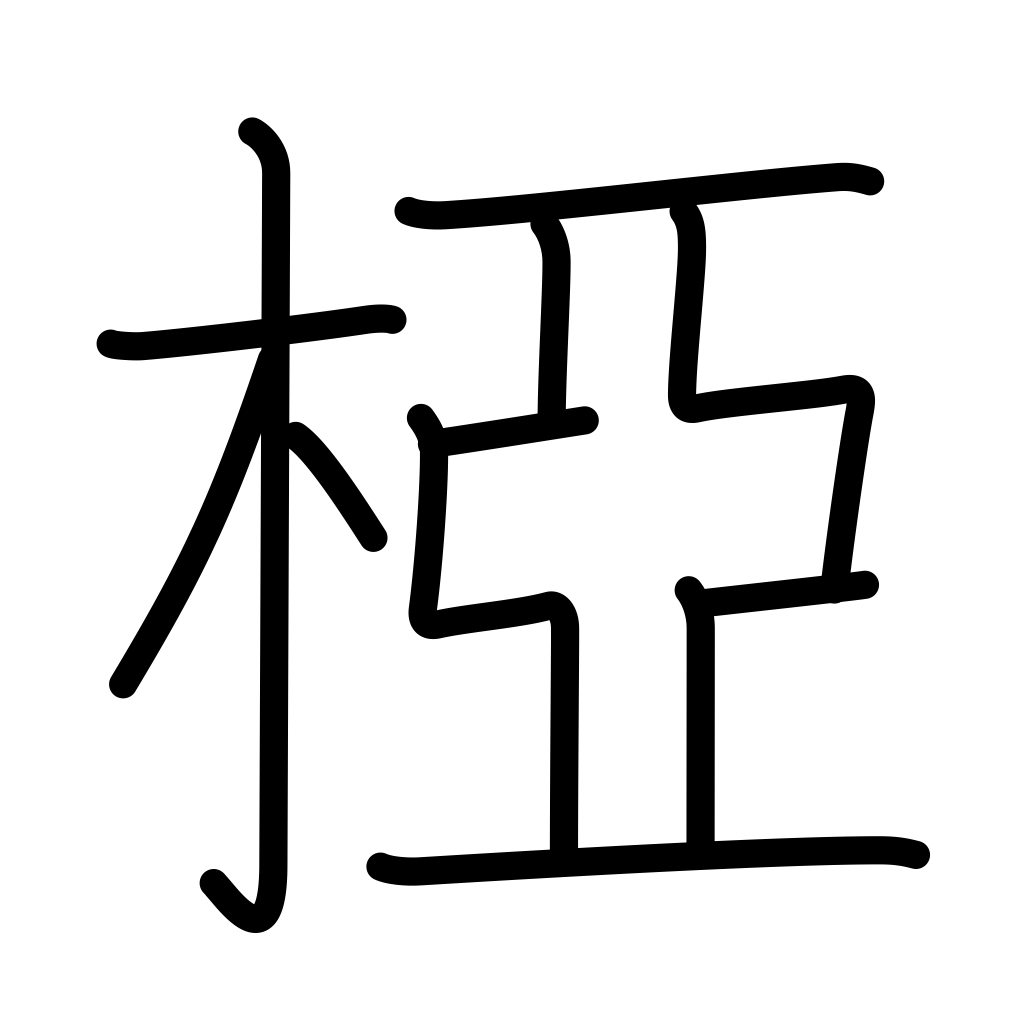
Meaning: crotch of a tree